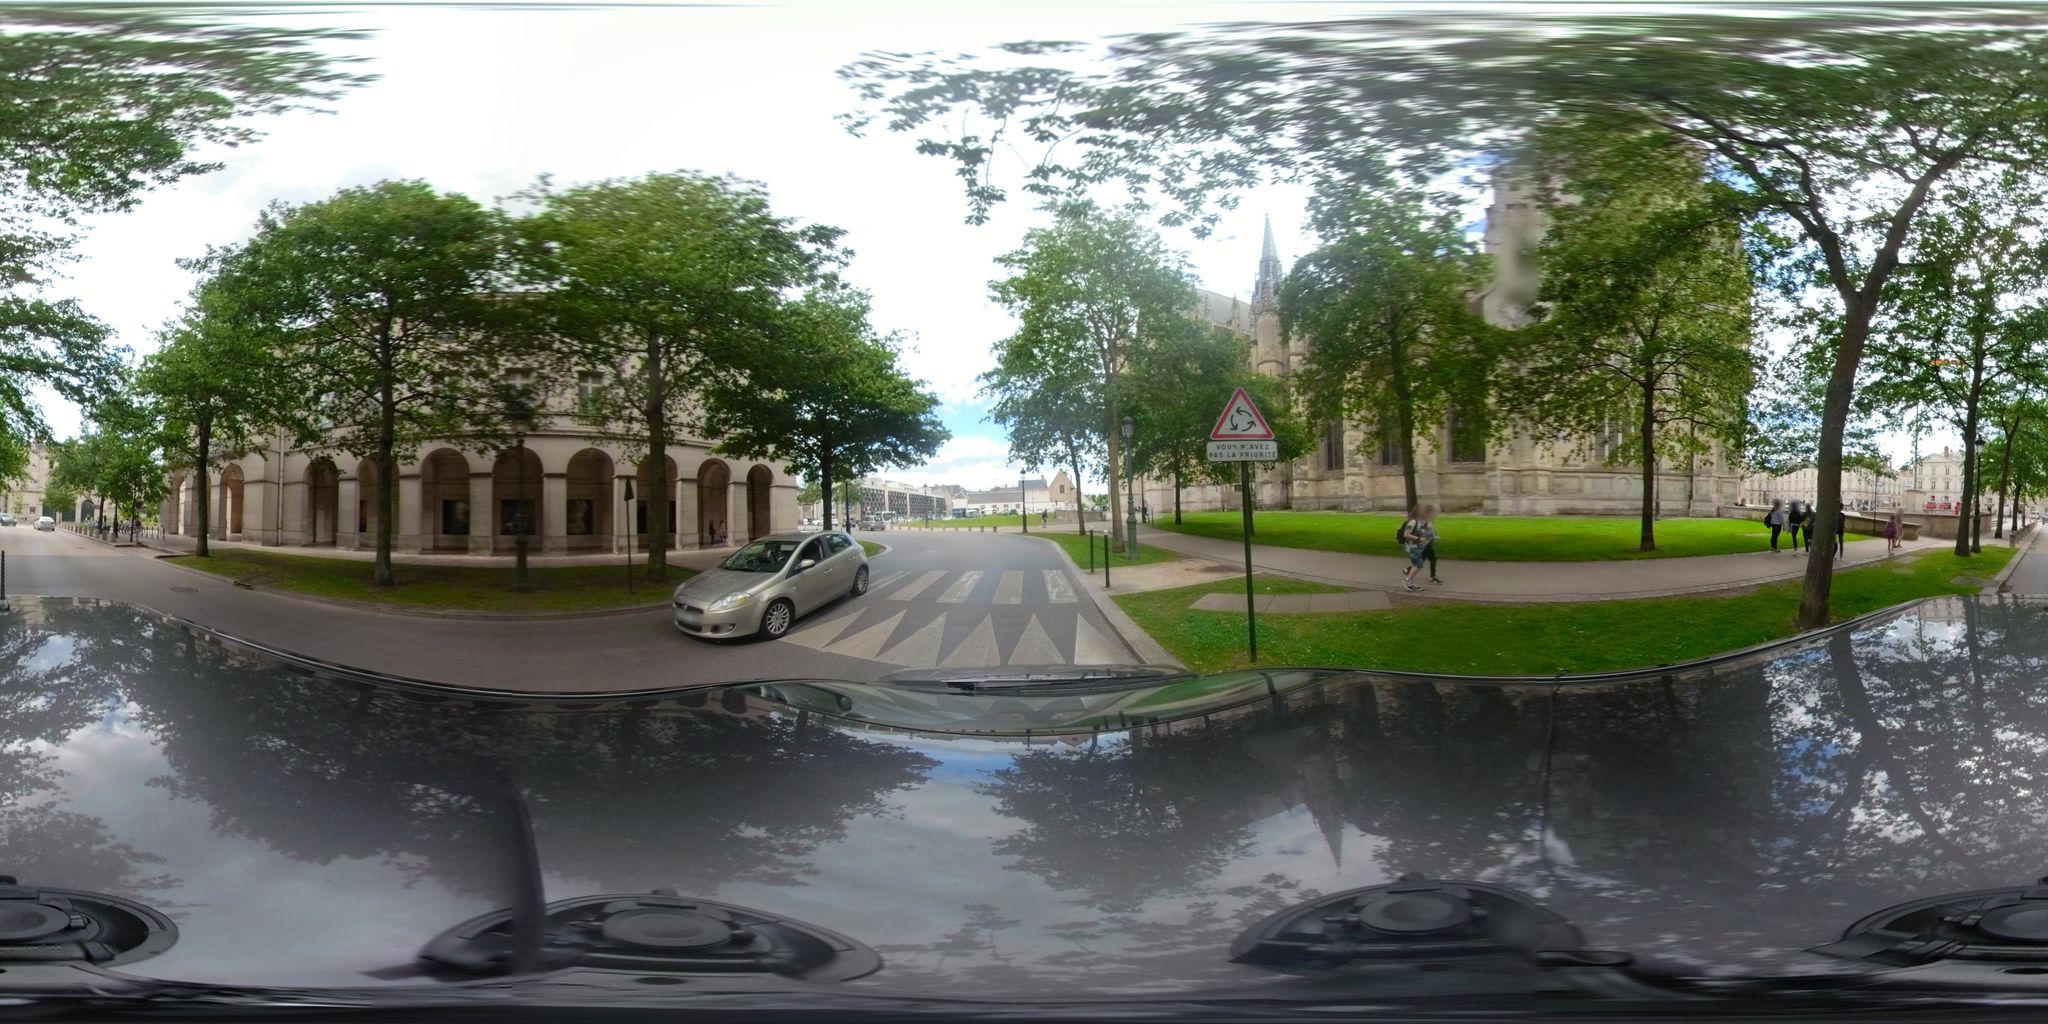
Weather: clear
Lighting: day
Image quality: slightly poor
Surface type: cycling surface
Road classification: tertiary, living_street
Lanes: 2
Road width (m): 6
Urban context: urban centre
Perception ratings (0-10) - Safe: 7.81, Lively: 4.5, Beautiful: 5.67, Boring: 3.62, Depressing: 4.68, Wealthy: 5.25